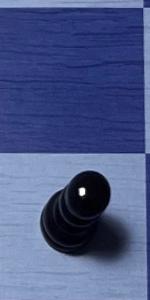
Label: Pawn_Black